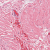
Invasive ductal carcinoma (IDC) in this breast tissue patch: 0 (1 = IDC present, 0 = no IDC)